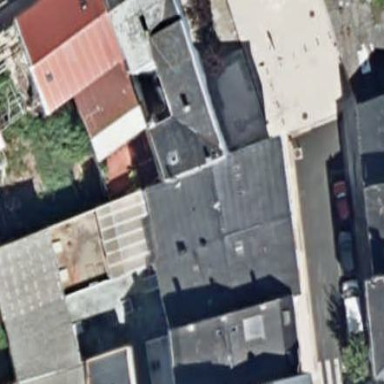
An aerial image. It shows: Warehouse building.